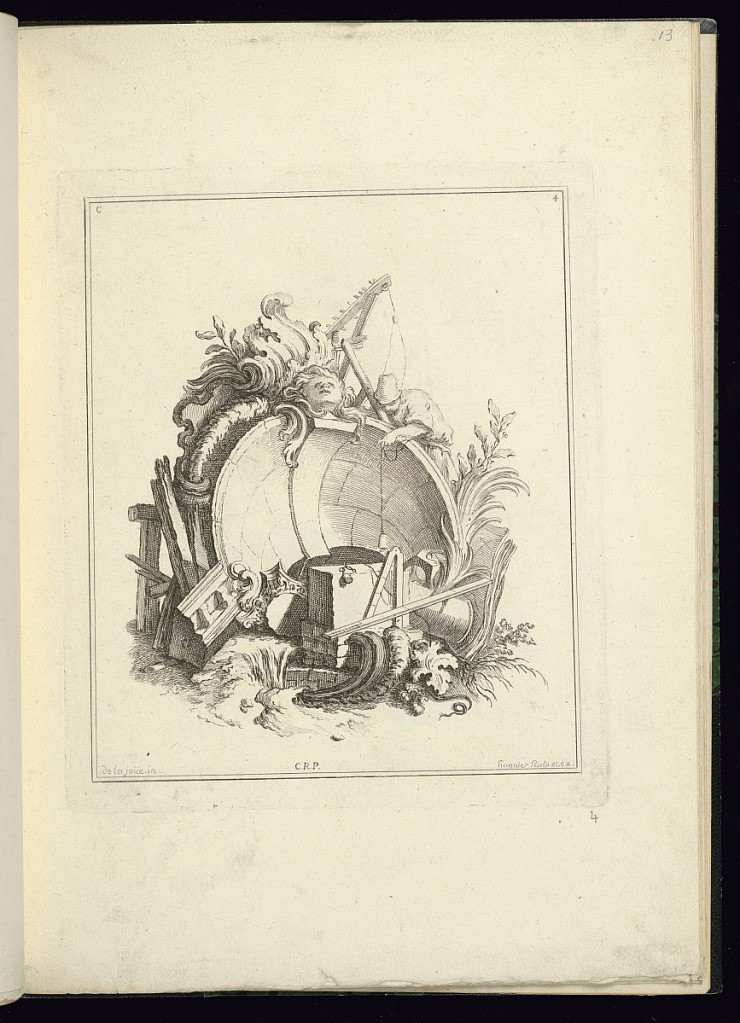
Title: Design for a Cartouche Representing Architecture
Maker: Jacques de Lajoüe, French, 1687–1761
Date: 1740
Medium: Engraving on white laid paper
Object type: Print
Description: Cartouche representing an allegory of architecture. A young man, upper right, holds a plumb line, which is suspended from and architectural form. A ruler, compass, and architectural elements are on the ground. A mask surmounts the cartouche.